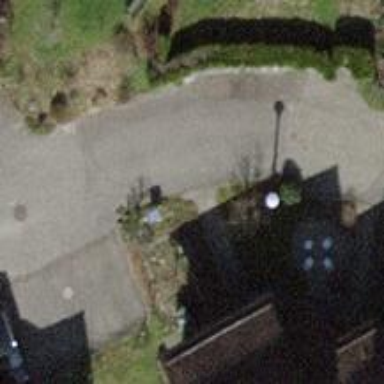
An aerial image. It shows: Residential road with asphalt surface and no sidewalks.